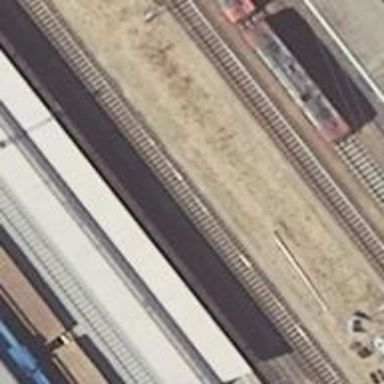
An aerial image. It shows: Railway signal.